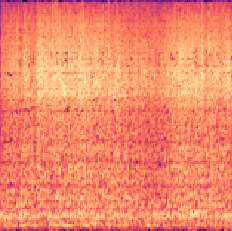
Sound class: Rain